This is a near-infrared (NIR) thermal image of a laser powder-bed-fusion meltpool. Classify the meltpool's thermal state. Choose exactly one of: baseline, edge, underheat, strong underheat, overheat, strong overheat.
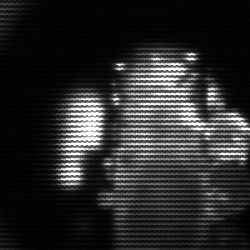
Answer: strong underheat